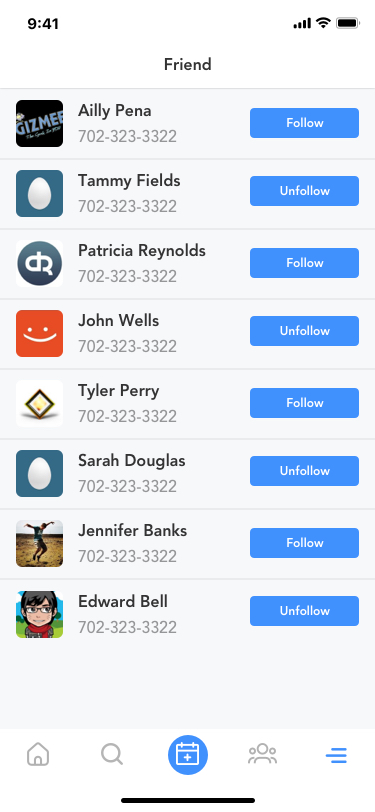
Text in this UI design:
Ailly Pena
702-323-3322
Tammy Fields
702-323-3322
Patricia Reynolds
702-323-3322
John Wells
702-323-3322
Tyler Perry
702-323-3322
Sarah Douglas
702-323-3322
Jennifer Banks
702-323-3322
Edward Bell
702-323-3322